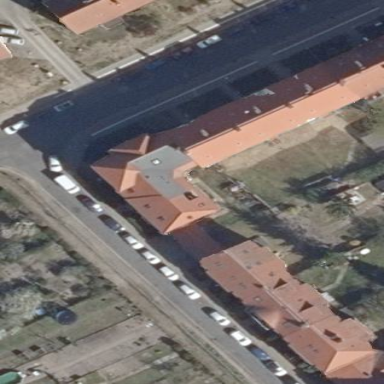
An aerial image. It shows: Apartment building with hipped roof.